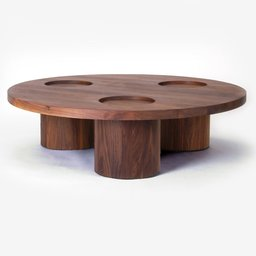
Label: furniture